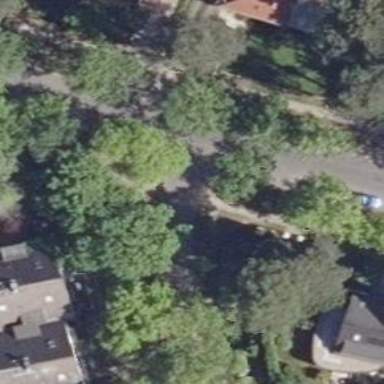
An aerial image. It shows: Residential road with asphalt surface. There are sidewalks on both sides. Parking is available on both sides with parallel orientation on the right and half on the kerb on the left.